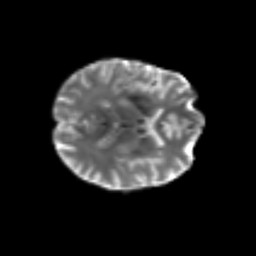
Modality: T2w
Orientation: axial
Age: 48
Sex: female
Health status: ill
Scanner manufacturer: siemens
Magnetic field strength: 3 T
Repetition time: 8.7 s
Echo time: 0.11 s